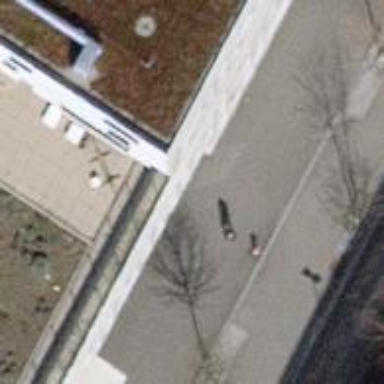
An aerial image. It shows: Bicycle parking facility.